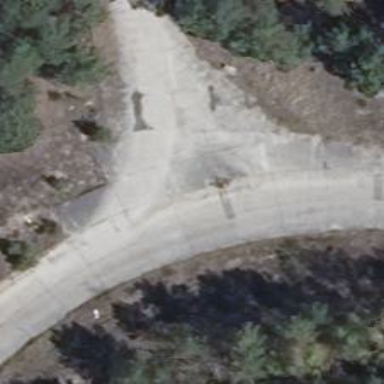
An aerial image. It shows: Service road.